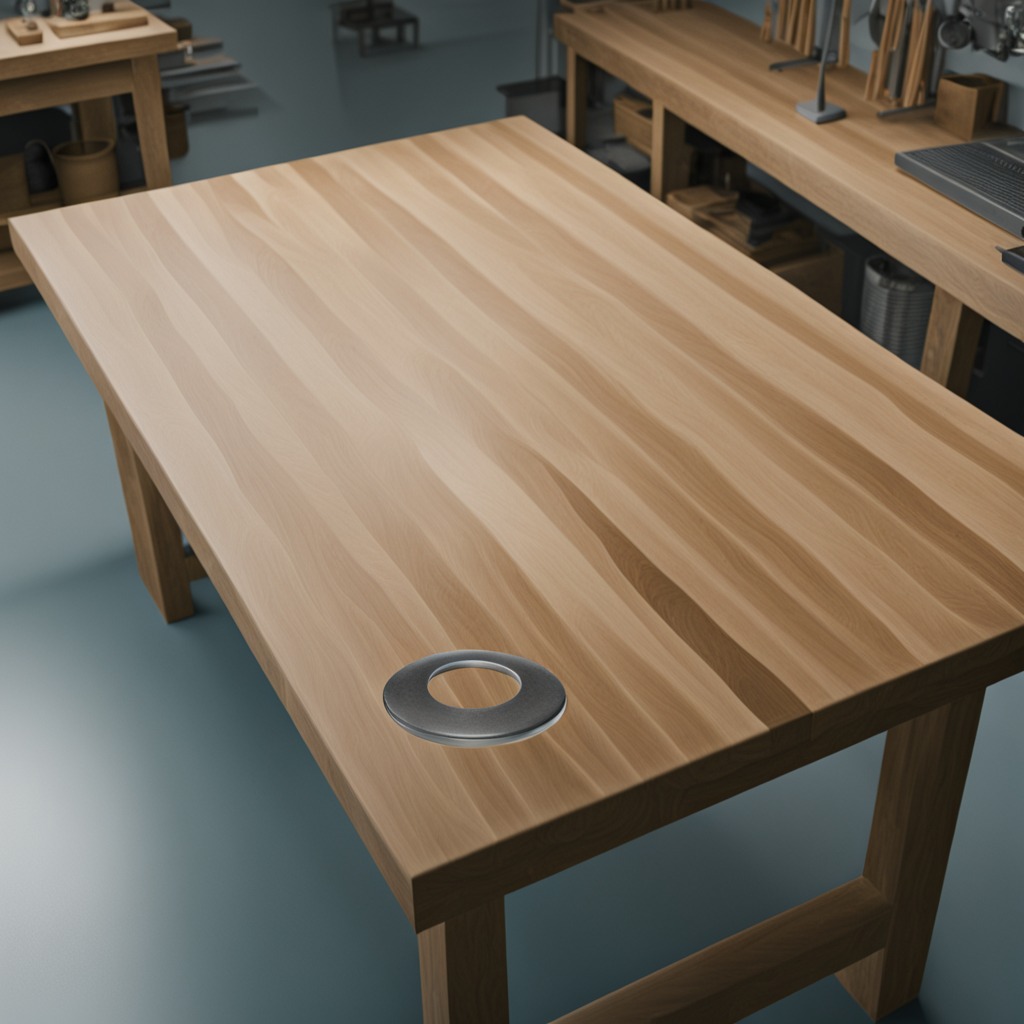
A flat metal washer lying on a workbench inside a coastal fishing gear workshop